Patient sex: M
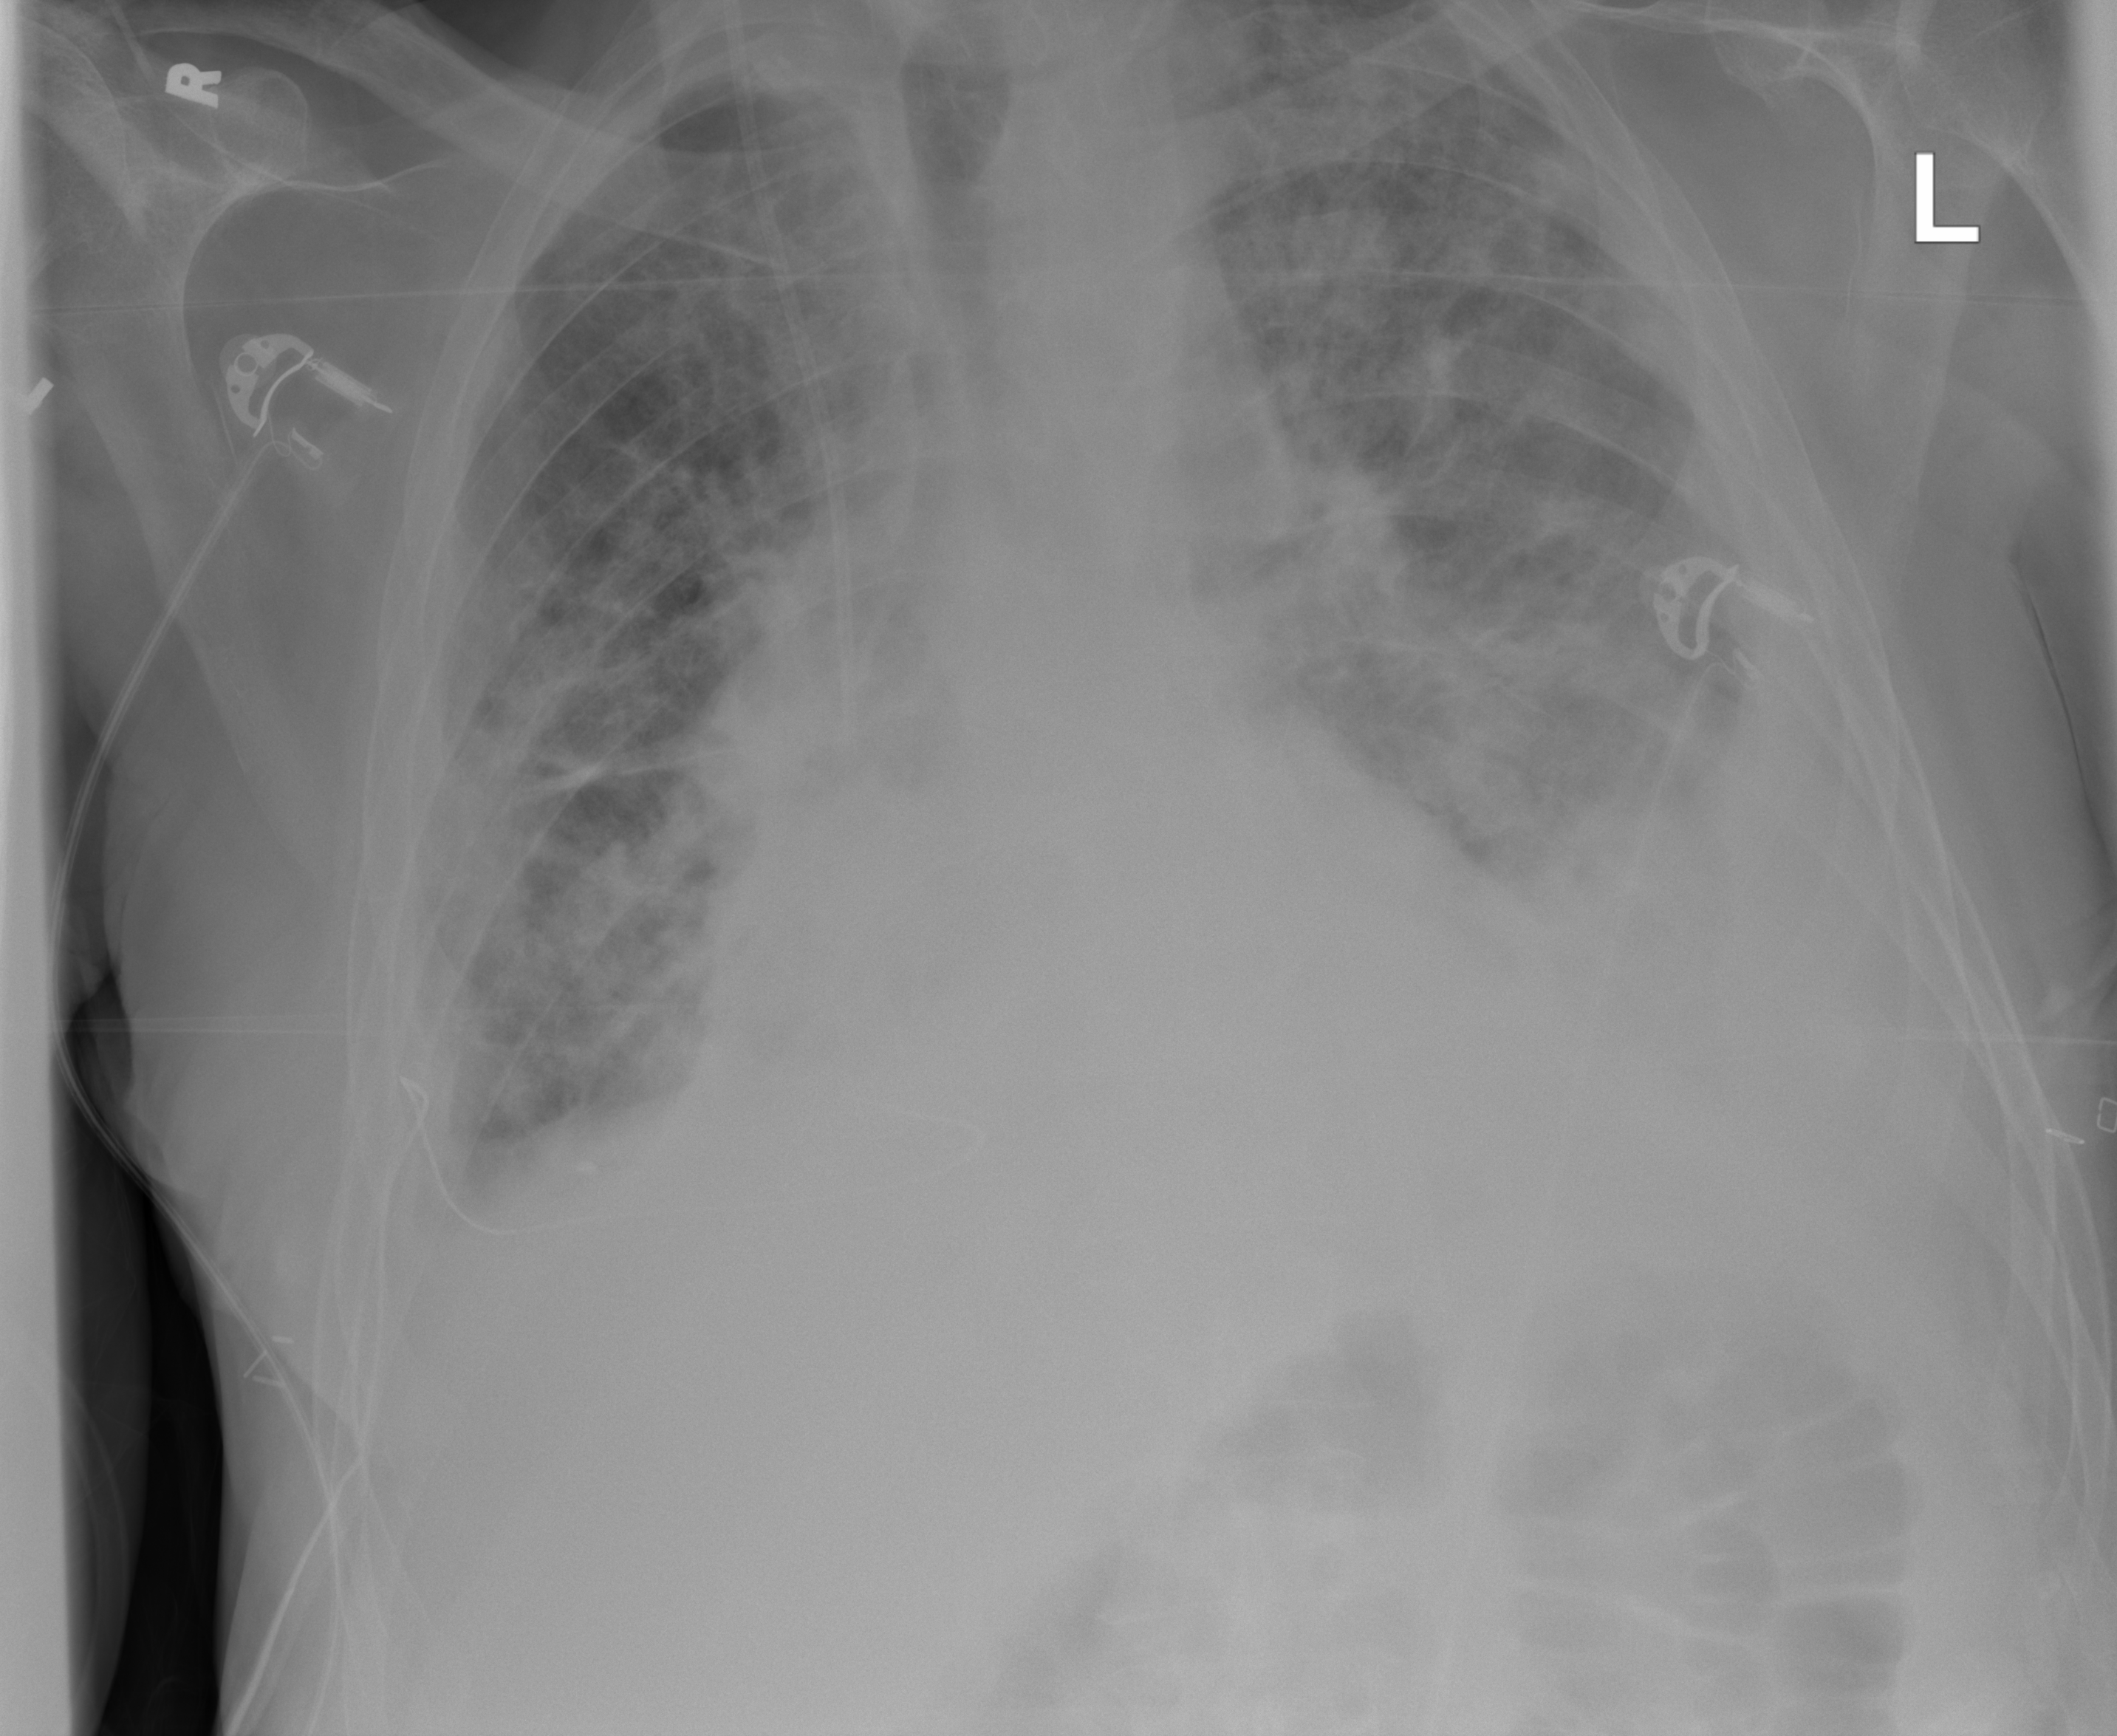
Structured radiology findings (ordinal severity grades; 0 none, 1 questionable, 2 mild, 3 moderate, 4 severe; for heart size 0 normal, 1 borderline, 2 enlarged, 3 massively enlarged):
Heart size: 1
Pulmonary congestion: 3
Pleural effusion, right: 2
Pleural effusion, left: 3
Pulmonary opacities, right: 3
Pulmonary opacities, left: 3
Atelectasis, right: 2
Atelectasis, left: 2